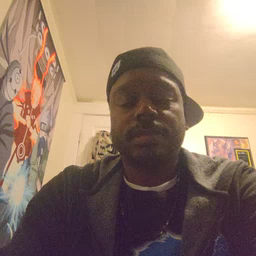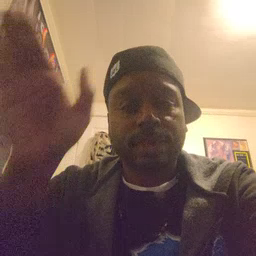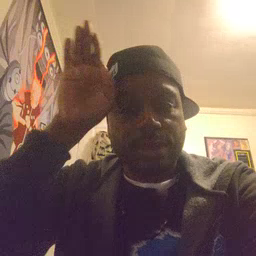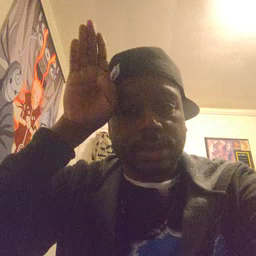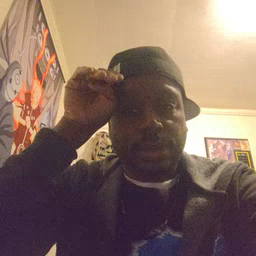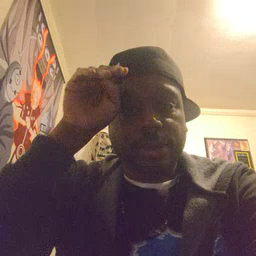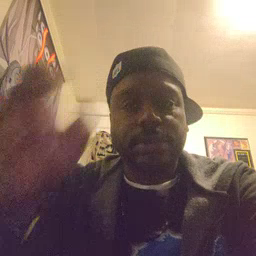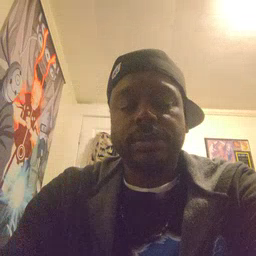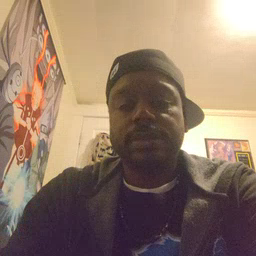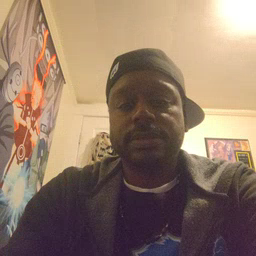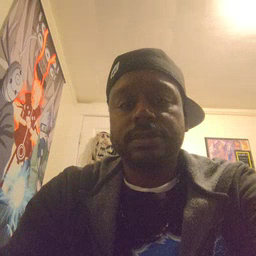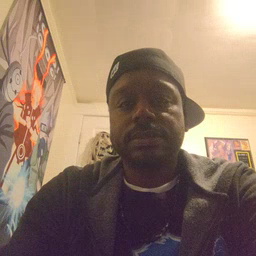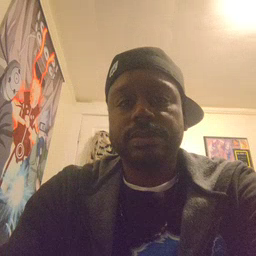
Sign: donkey